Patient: sex F, age 33
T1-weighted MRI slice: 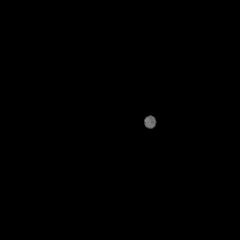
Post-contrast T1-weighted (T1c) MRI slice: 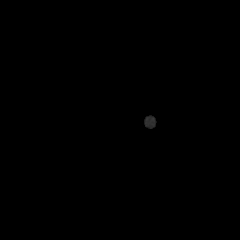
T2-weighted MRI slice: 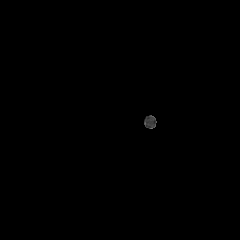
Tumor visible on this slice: no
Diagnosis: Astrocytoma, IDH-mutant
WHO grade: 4